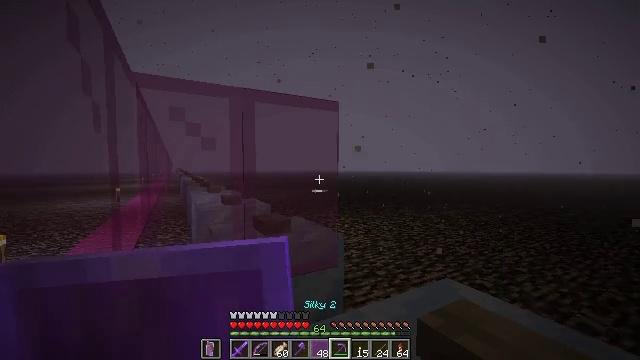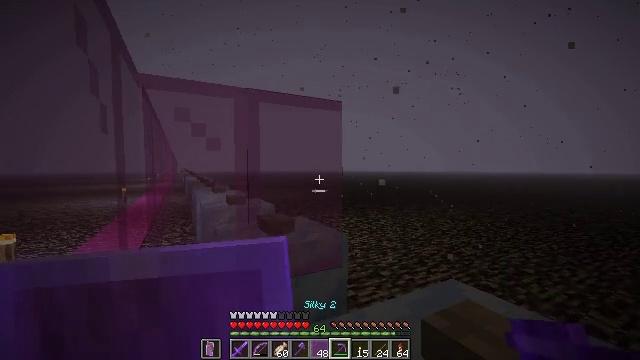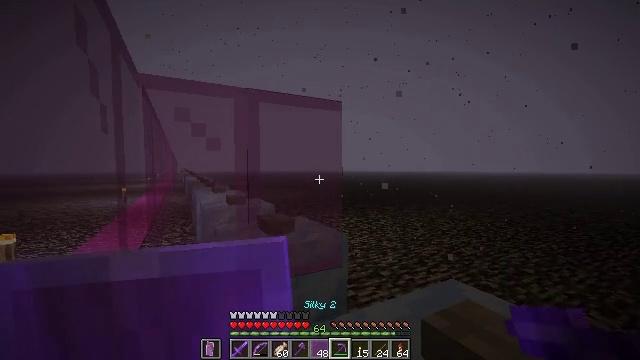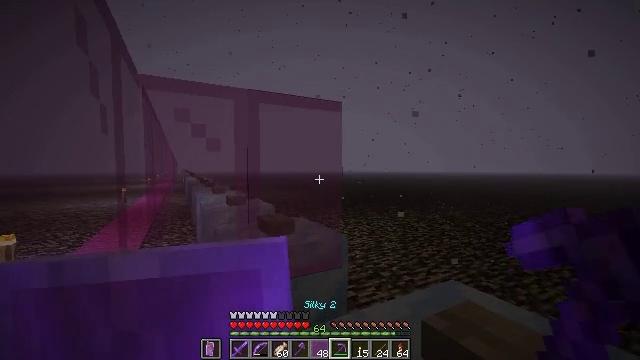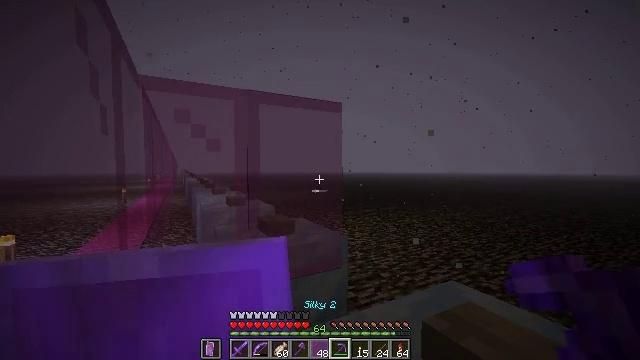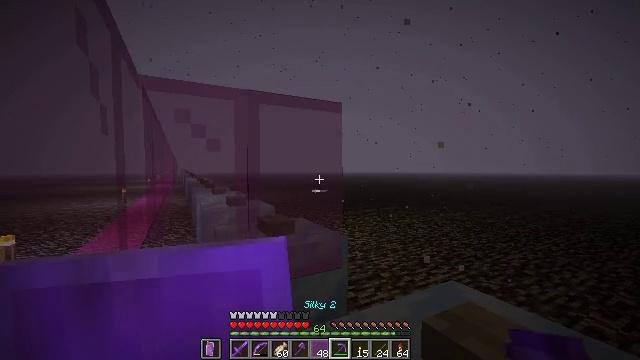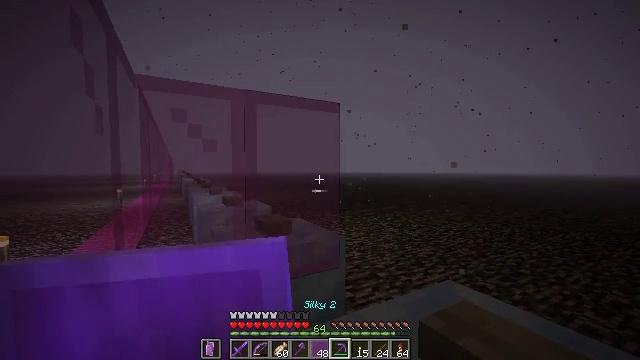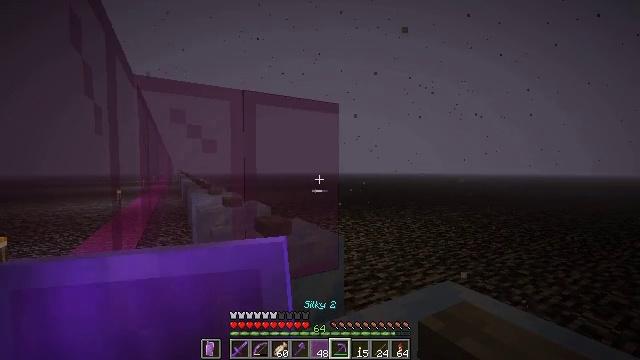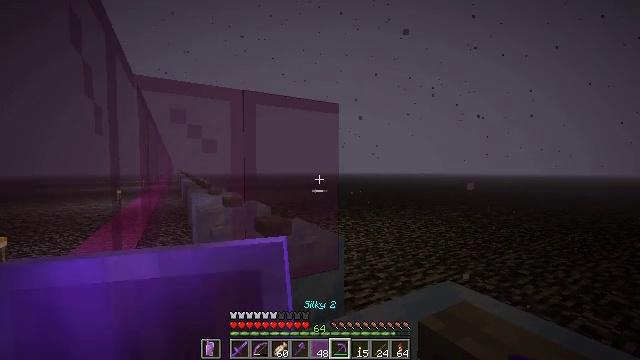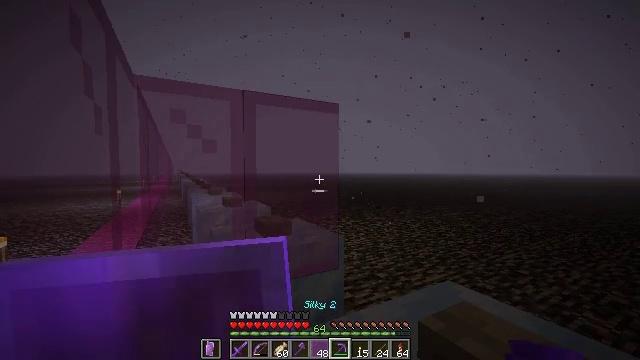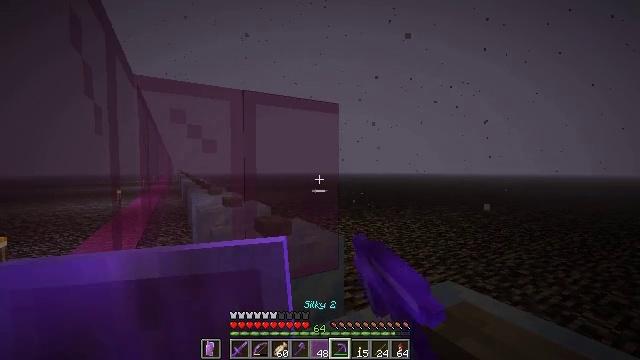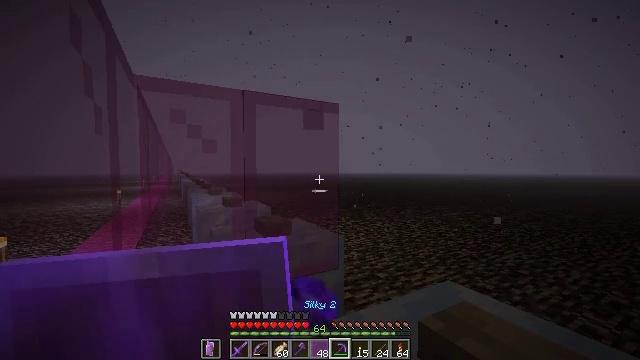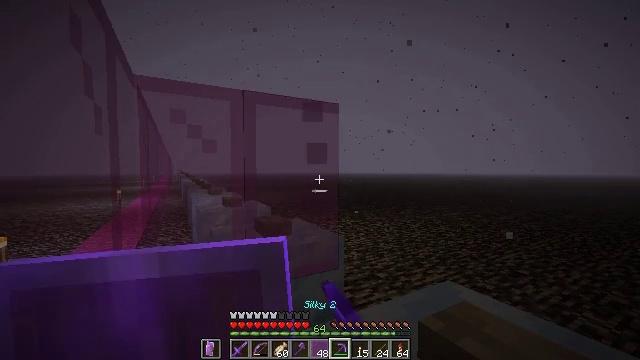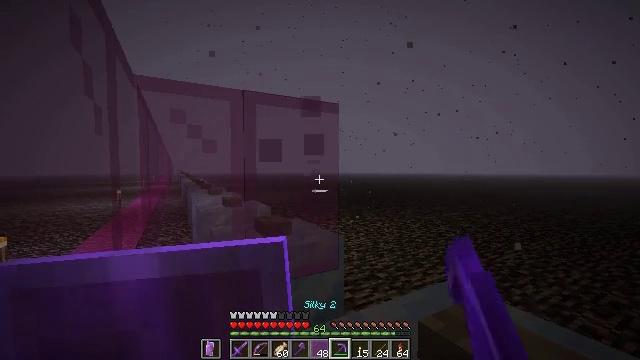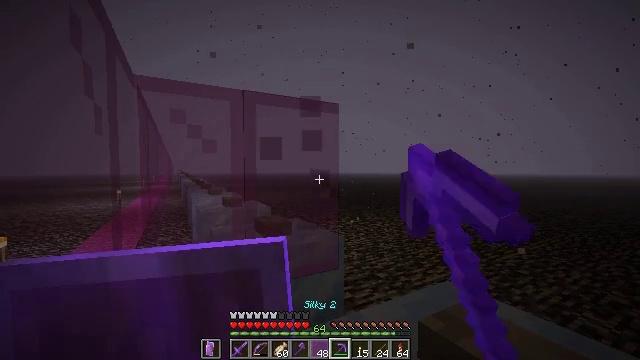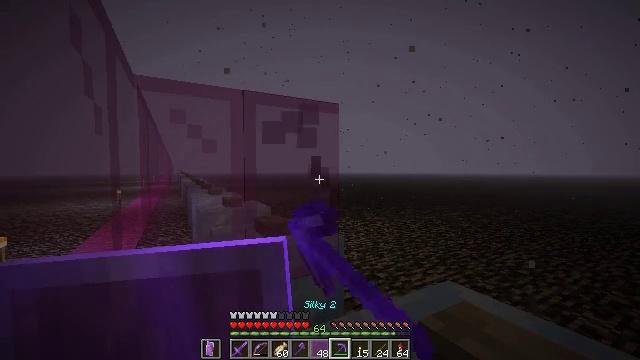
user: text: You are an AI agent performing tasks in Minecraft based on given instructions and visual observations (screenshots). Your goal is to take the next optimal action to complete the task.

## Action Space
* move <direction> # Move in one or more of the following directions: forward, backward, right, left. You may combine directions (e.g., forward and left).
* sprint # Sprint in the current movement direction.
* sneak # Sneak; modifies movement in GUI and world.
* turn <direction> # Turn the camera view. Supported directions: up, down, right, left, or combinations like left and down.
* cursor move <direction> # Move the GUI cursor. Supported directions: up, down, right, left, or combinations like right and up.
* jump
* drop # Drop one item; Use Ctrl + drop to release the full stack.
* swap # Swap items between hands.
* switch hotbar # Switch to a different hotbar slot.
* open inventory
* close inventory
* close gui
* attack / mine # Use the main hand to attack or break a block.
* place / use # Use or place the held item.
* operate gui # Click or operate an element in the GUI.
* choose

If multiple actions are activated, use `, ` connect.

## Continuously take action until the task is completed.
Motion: motion action
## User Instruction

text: Shatter the magenta stained glass pane.
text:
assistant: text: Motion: no_op
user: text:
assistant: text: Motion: no_op
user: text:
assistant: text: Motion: no_op
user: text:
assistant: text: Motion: no_op
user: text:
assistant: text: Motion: no_op
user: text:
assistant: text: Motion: no_op
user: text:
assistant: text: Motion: no_op
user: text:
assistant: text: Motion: no_op
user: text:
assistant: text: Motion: attack / mine
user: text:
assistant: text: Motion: attack / mine
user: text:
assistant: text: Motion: attack / mine
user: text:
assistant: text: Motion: attack / mine
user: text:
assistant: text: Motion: attack / mine
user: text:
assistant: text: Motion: attack / mine
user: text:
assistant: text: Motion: attack / mine
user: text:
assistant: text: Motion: attack / mine
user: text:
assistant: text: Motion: attack / mine
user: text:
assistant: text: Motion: attack / mine
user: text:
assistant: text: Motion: attack / mine
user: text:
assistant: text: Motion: attack / mine
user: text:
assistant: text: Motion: attack / mine
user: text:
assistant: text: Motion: attack / mine
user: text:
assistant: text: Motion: attack / mine
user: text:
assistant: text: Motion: attack / mine
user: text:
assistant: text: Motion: attack / mine
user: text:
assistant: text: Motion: attack / mine
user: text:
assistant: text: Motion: attack / mine